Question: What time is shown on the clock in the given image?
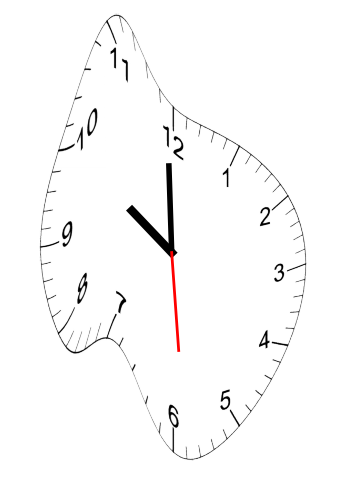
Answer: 09:59:29